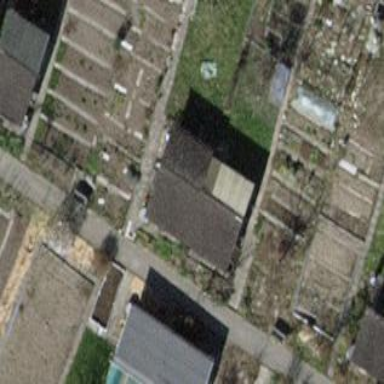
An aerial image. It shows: Shed building.